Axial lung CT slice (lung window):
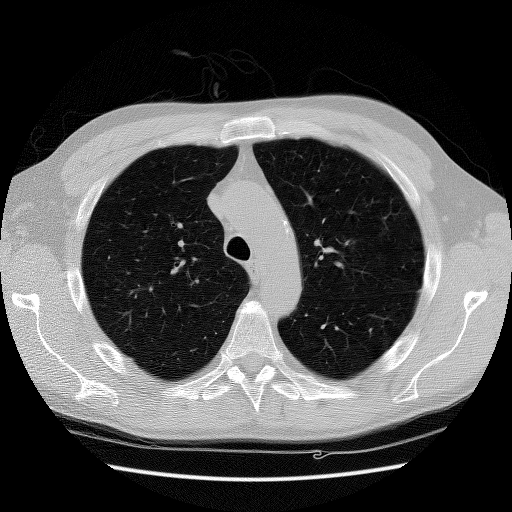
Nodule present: no